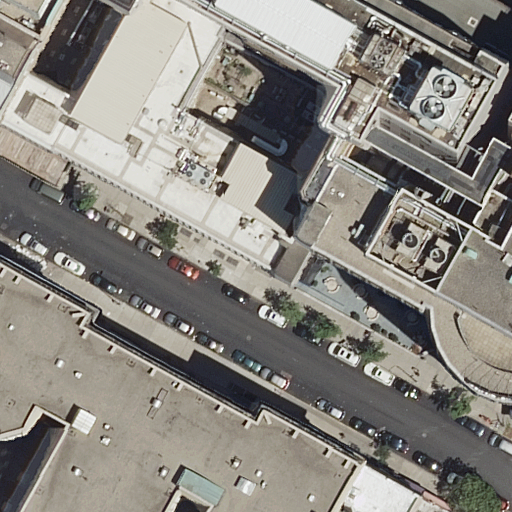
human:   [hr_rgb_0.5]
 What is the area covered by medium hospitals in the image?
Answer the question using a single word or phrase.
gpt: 0m2

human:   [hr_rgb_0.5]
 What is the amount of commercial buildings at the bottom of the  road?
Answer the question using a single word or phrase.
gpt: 0

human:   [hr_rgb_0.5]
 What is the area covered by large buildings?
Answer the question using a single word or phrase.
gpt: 7070m2

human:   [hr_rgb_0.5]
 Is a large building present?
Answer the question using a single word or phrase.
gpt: yes

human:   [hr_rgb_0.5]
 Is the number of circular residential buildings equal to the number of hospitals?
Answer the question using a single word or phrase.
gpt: no

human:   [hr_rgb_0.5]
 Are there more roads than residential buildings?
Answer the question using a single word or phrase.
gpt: no

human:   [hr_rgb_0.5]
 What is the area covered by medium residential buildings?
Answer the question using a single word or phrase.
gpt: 0m2

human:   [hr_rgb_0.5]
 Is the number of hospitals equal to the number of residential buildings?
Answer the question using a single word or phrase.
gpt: no

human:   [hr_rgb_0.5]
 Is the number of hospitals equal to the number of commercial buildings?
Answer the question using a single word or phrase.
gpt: no

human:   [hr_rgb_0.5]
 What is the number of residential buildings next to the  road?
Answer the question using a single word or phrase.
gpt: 4

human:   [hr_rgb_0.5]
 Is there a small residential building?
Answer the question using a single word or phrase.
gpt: yes

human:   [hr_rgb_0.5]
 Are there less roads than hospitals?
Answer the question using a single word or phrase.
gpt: no

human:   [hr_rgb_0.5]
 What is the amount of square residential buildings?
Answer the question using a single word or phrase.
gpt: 0

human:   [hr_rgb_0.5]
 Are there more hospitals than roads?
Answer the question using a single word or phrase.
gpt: no

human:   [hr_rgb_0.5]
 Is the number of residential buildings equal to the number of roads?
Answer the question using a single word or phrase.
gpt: no

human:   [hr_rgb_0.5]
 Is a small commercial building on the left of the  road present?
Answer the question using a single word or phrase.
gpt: no

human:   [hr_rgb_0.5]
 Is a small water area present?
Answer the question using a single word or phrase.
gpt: no

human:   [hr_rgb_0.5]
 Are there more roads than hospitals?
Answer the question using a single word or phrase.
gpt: no

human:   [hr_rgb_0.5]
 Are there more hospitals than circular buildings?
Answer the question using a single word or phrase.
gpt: yes

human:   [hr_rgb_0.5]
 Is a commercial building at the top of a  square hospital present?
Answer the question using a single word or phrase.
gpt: no

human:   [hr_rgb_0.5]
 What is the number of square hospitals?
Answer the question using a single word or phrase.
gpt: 0

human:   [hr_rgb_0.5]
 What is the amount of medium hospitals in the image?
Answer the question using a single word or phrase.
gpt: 0

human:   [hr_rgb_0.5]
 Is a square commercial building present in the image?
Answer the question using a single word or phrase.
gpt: no

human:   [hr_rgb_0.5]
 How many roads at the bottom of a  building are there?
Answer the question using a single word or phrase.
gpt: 1

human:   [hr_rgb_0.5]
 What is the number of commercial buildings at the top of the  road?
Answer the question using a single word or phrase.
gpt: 0

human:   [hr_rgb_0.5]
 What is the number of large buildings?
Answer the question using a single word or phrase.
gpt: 2

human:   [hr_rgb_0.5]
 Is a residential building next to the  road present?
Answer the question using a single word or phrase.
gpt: yes

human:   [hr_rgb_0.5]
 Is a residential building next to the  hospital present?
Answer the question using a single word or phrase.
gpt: yes

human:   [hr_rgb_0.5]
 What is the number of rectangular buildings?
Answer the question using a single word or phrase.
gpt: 2

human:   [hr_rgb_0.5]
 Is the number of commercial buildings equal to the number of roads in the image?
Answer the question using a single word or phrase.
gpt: no

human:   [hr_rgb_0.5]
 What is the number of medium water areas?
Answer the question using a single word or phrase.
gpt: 0

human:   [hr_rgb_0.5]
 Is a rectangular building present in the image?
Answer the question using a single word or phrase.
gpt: yes

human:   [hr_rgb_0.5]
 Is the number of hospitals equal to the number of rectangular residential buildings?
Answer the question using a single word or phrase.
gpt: no

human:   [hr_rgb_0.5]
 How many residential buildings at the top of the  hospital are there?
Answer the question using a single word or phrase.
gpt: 1

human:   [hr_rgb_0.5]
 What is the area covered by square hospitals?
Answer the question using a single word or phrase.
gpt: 0m2

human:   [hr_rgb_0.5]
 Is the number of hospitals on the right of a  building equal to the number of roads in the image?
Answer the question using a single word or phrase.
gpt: no